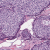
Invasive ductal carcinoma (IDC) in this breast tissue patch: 1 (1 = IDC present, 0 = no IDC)